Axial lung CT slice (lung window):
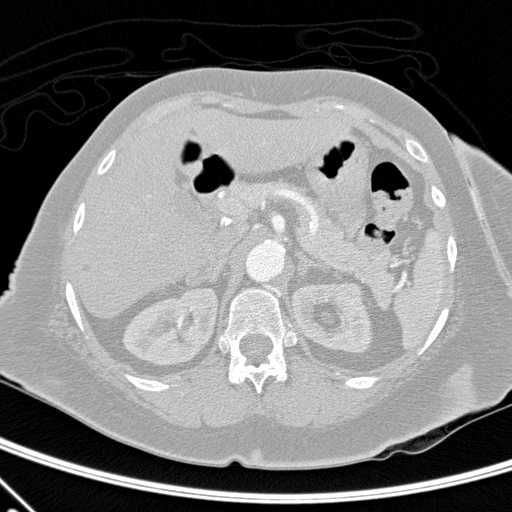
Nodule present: no